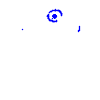
Particle: electron